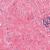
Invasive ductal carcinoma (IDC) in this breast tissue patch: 0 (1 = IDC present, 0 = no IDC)